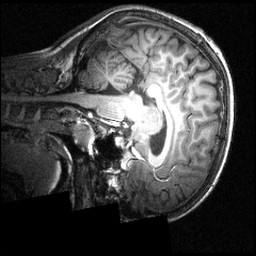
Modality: T1w
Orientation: sagittal
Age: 16
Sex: male
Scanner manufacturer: siemens
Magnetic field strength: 3.951 T
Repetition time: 1.5 s
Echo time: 0.00335 s